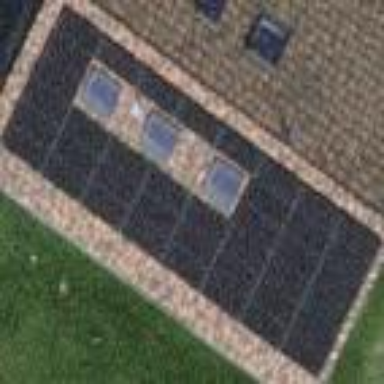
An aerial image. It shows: Solar power generator using photovoltaic method with solar photovoltaic panel types.